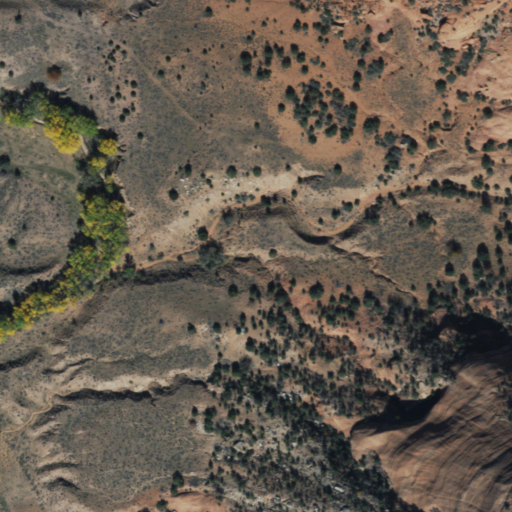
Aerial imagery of valley in Arizona named Sheep Point Canyon containing shrub and herbaceous wetlands